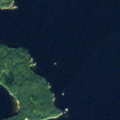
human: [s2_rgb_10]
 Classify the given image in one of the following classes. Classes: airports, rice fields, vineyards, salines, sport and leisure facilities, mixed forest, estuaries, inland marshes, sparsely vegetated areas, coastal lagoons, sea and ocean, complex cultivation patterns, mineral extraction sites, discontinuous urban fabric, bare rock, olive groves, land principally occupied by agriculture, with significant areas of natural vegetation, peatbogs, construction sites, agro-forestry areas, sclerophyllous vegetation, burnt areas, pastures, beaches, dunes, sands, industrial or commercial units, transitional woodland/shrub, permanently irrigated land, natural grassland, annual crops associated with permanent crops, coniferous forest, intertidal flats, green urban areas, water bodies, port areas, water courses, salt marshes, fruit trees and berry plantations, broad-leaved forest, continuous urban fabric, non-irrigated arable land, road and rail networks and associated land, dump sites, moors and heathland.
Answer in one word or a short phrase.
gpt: coniferous forest, water bodies